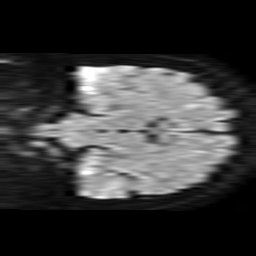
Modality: TRACE
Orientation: coronal
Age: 27
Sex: female
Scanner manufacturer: philips
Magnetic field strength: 1.5 T
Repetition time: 3.555 s
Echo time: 0.07039 s